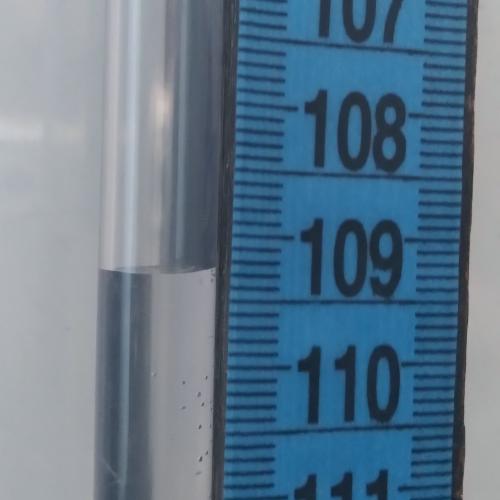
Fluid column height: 109.3 cm